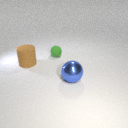
small green rubber sphere behind large brown rubber cylinder